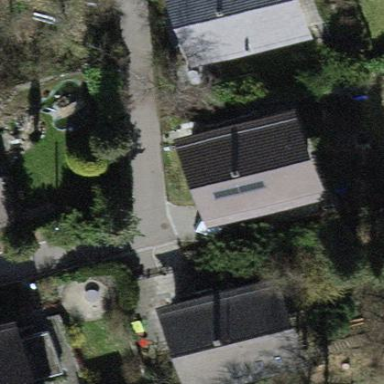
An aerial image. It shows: Building with tile roof.